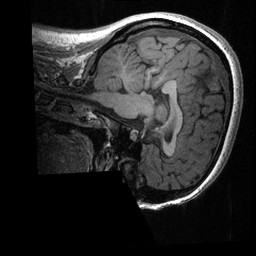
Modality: T1w
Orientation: sagittal
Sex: female
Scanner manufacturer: ge
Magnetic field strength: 3 T
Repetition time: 0.0064 s
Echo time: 0.00281 s